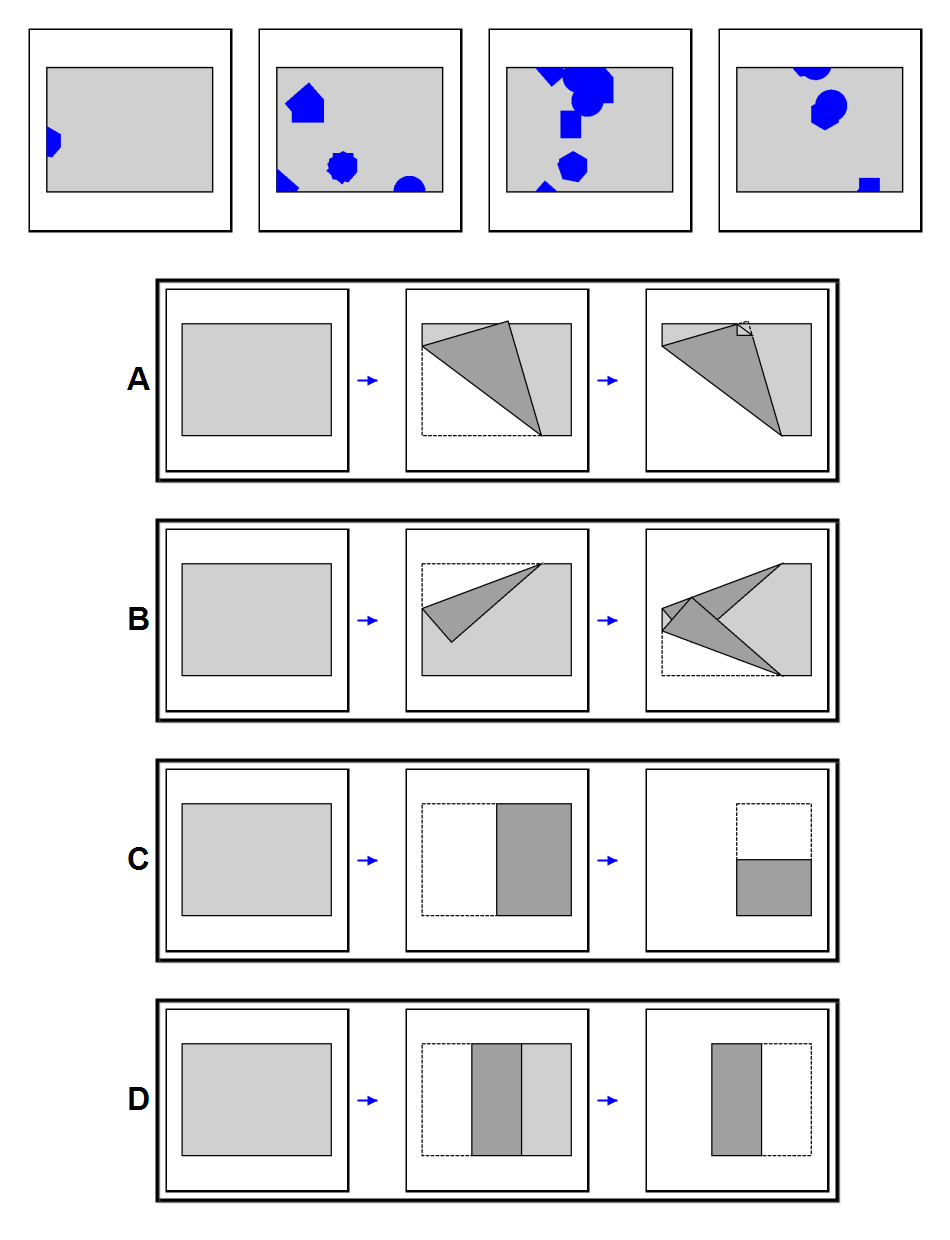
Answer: B